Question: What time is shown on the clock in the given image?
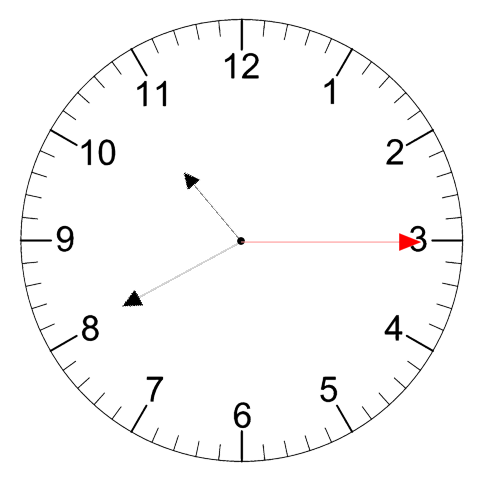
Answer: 10:40:15